Question: I have this function with all variables in the unit square:
'''
(x + y)^(1/2) - 6*y*(x + y)^5 - (x + y)^6 + (x - 1)/(2*(x + y)^(1/2))
'''
ezplot yields this figure:

I want to numerically find 2 points in this plot: First, the minimum value of x on the green line (that is, approx. (0.11, 0.4)) and second, the maximum value of y on the green line (that is, approx. (0.15, 0.43)). These approximate value are just rough estimates from the figure. How can I retrieve these 2 values numerically in matlab?
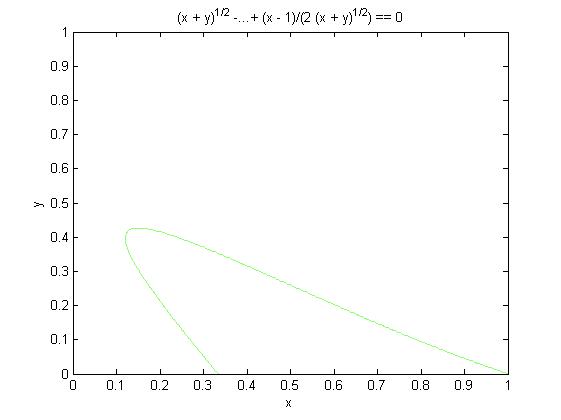
Answer: Ezplot. You need the handle.
> '''
h = ezplot('(x + y)^(1/2) - 6*y*(x + y)^5 - (x + y)^6 + (x - 1)/(2*(x + y)^(1/2))', [0 1]);
'''
Get the data.
> '''
data = get(h, 'ContourMatrix')
'''
Remove first column
> '''
data = data(:,2:end)
'''
You have what you need. First row are 'x' values and second row are 'y' values.
> '''
x_min = min(data(1,:));
y_max = max(data(2,:));
'''